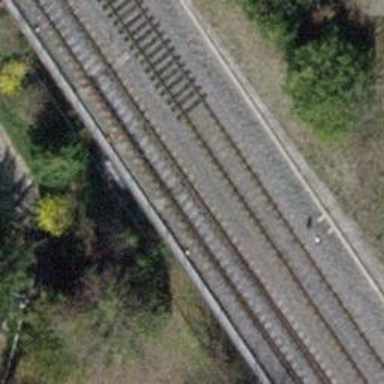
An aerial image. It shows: Single railway track with electrification through contact line.